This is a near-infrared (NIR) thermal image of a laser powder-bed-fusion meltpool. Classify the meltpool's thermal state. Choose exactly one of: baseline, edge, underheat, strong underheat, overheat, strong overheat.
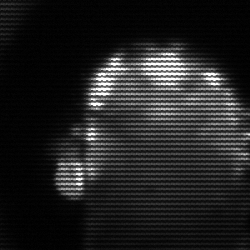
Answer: baseline